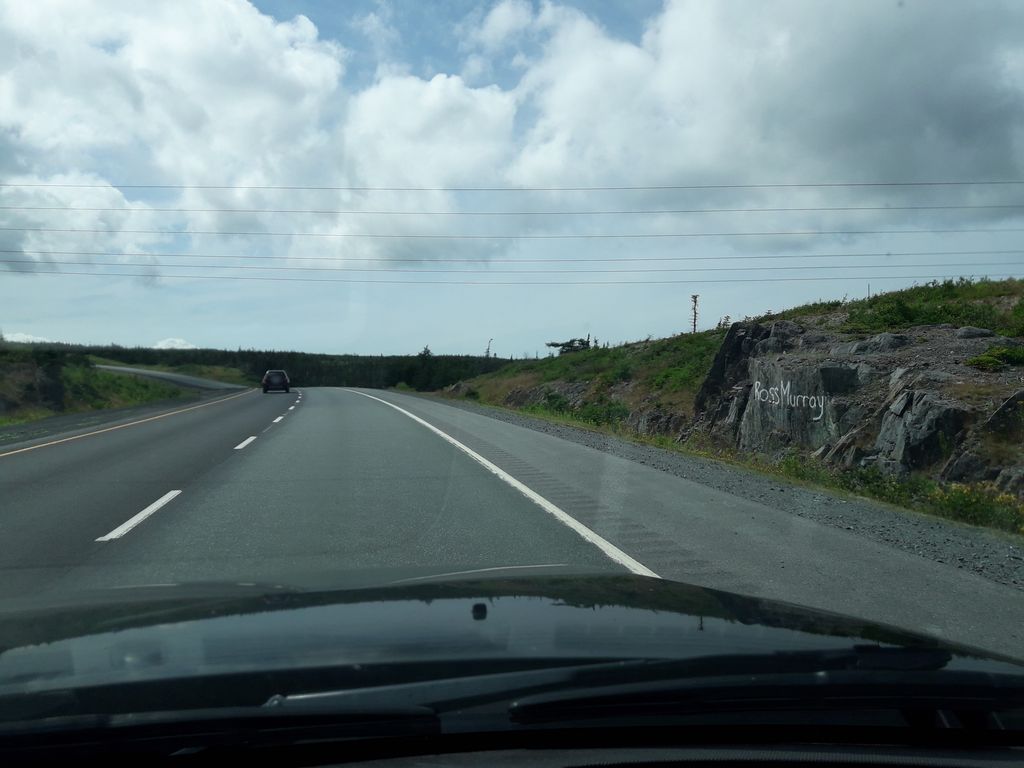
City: st_johns